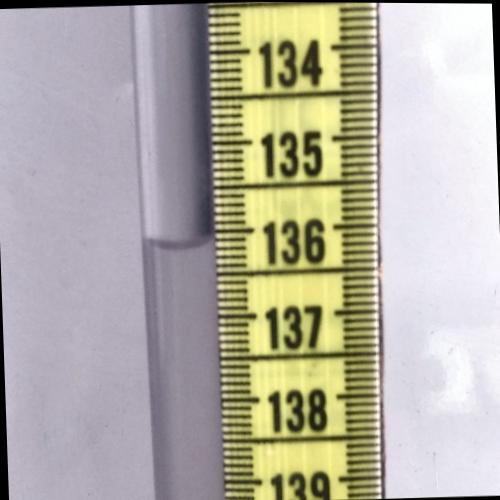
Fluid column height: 136.1 cm